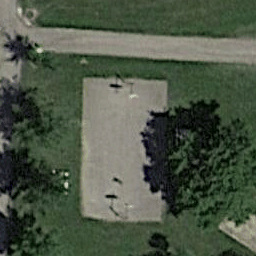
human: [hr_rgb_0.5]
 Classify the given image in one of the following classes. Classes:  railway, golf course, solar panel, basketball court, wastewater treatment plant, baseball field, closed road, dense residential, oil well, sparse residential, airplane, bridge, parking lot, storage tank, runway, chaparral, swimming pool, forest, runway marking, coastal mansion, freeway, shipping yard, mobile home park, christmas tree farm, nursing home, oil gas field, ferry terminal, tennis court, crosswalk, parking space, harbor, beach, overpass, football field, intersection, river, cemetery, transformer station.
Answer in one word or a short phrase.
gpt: basketball court